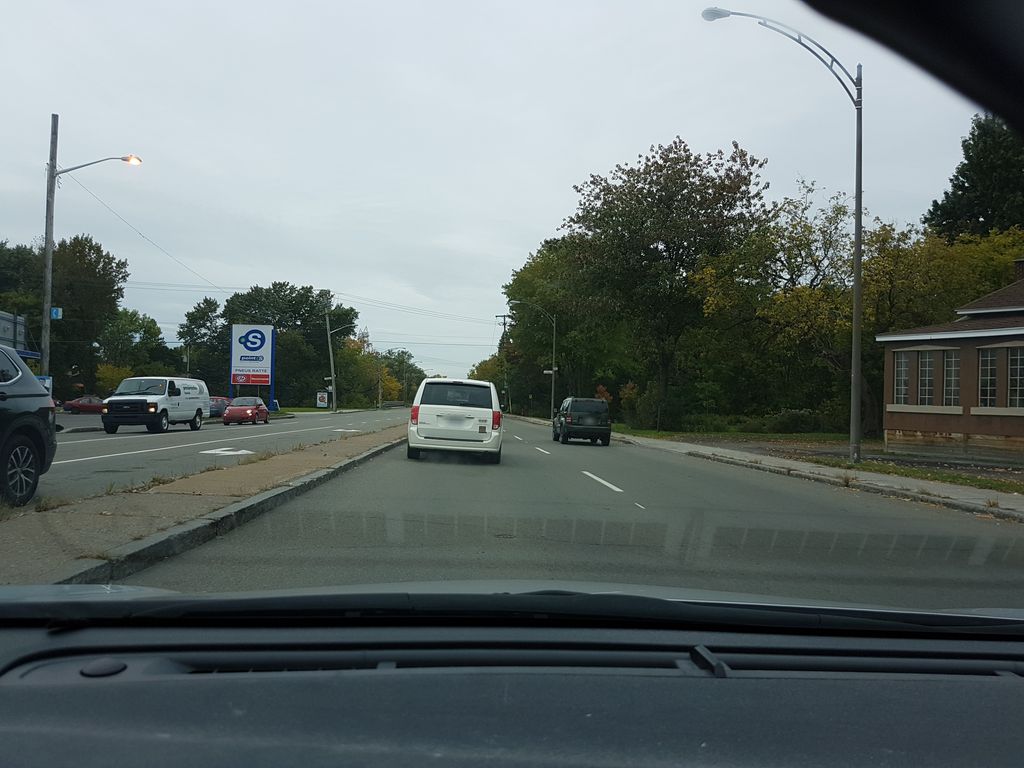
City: quebec_city